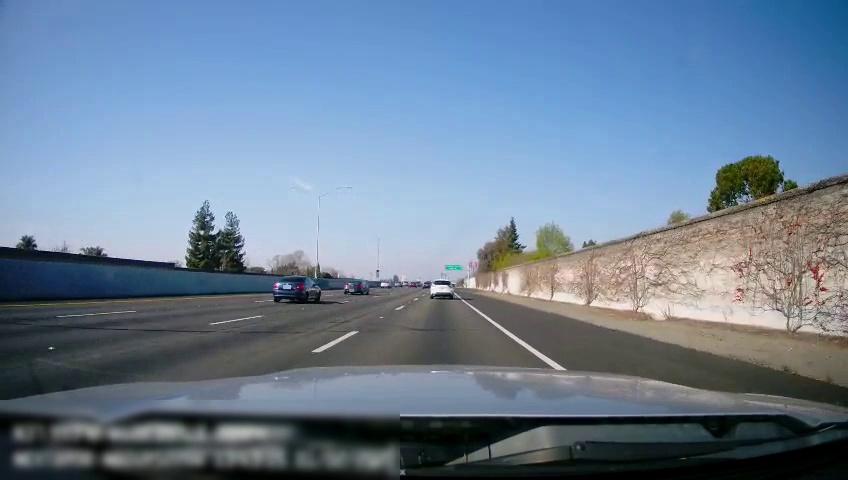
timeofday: Day
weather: Sunny
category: Drivable Space
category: Vehicles | SUV
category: Vehicles | Car
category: Vehicles | Car
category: Vehicles | Car
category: Lanes | Current Lane
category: Lanes | Current Lane
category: Lanes | Alternate Lane
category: Lanes | Alternate Lane
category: Lanes | Alternate Lane
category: Traffic | Signs